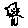
Label: cat